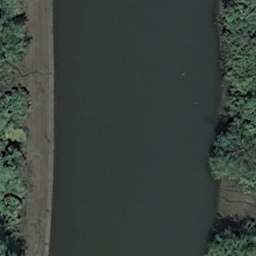
Label: river